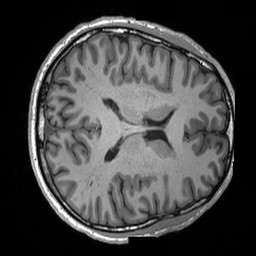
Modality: T1w
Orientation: axial
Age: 42
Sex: male
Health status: healthy
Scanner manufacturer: siemens
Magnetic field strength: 3 T
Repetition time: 2 s
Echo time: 0.00203 s